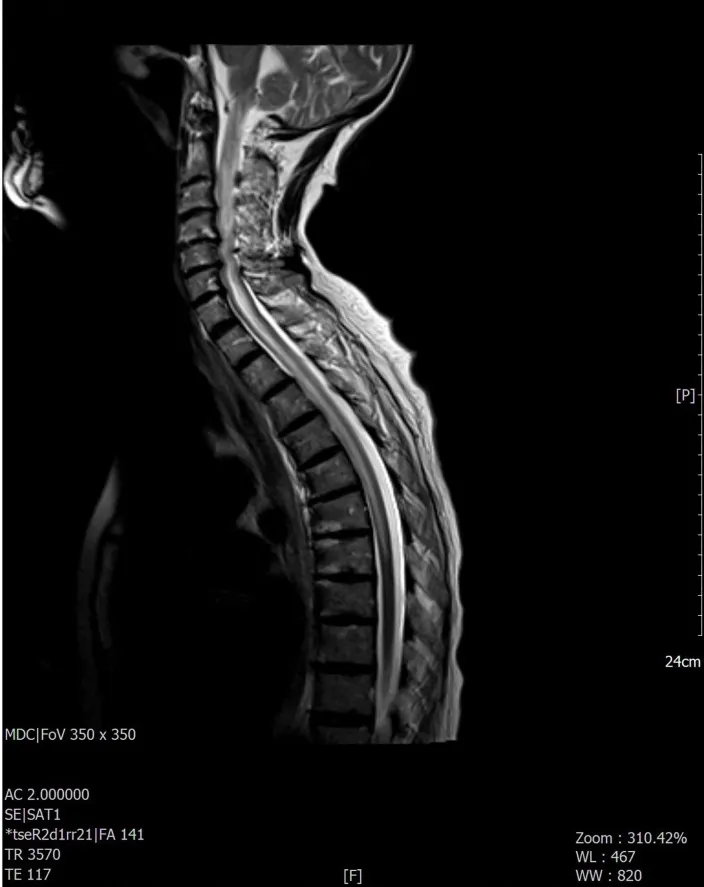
The most significant findings were found at the level of the cervico-dorsal cord with evidence, in the T2-weighted sequences, of extended signal hyperintensity which mainly concerned the central component as best evident in the axial acquisition.
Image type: radiology (mri)